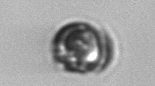
Label: Proterythropsis